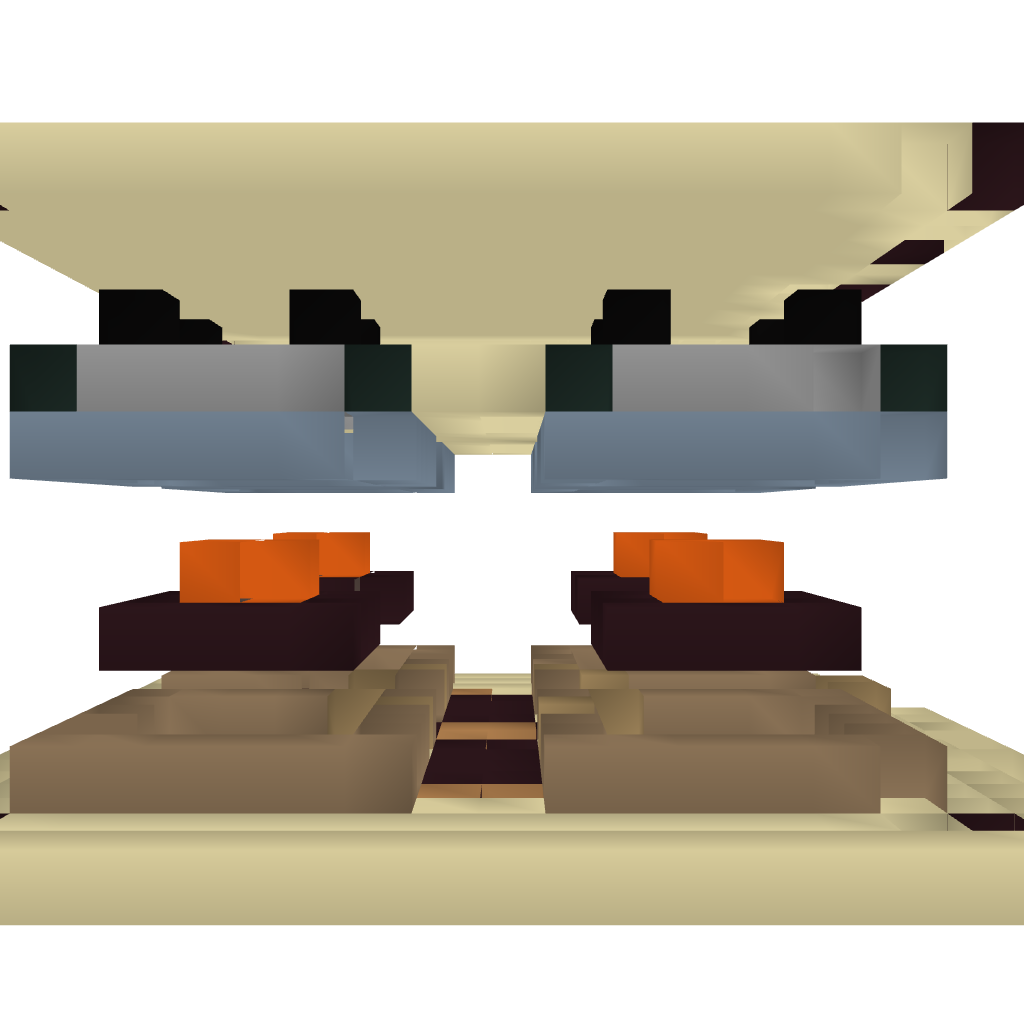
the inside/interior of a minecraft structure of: Mob Trap